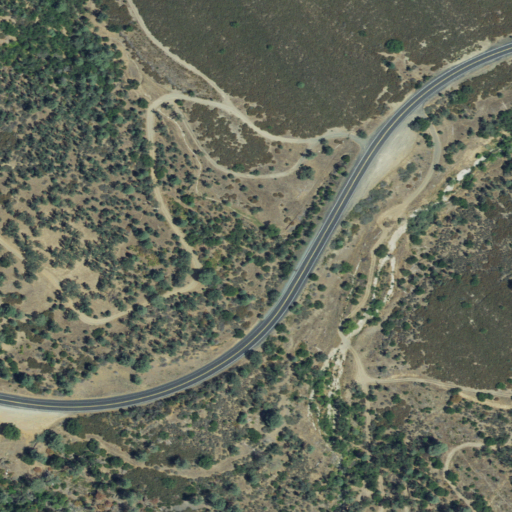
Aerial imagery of valley in California named Mahoney Gulch containing shrub, evergreen forest, open development, low intensity development, deciduous forest, and mixed forest